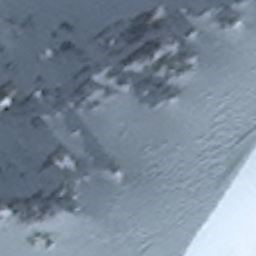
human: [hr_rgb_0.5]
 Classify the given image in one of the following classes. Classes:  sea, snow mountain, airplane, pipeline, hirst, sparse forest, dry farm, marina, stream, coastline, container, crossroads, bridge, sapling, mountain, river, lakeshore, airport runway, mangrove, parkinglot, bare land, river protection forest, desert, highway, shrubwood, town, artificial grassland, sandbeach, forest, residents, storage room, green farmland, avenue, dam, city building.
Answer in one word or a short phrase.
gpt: snow mountain